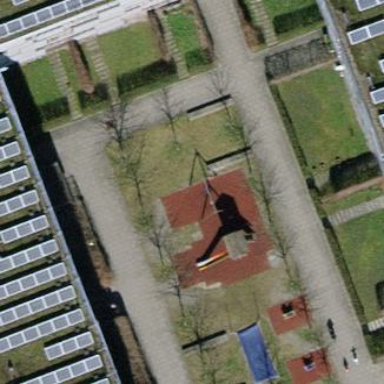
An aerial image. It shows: Playground area for leisure activities on the land.